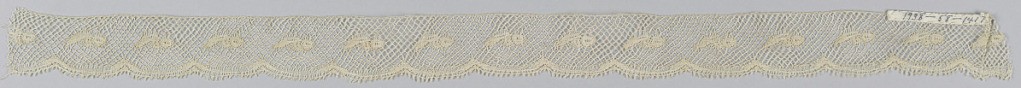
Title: Edging
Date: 19th century
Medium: cotton Technique: bobbin lace (Valenciennes ground)
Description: Narrow edge lace with shallow scallops and small detached leaf motif on a diamond mesh.